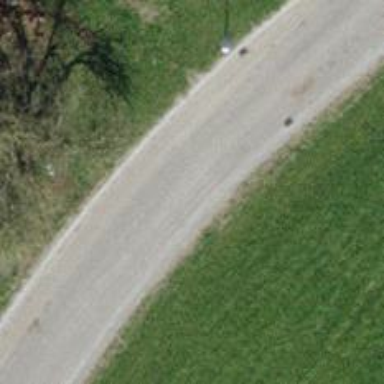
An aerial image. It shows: Residential road with asphalt surface and no sidewalks.